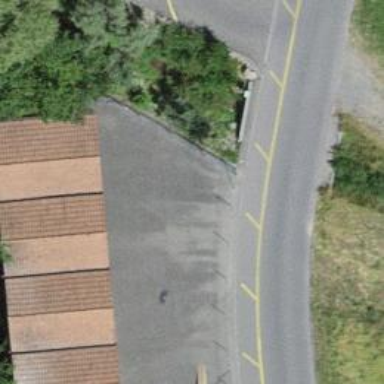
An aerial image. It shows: Residential road with asphalt surface that features bridge.